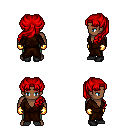
a pixel art fantasy rpg character, male body template, human, dark skin, brown robe, teal pants, red princess hairstyle, gold gloves, black shoes, four views (front, back, left, right), 2x2 character sprite sheet, small pixel art, hard edges, no anti-aliasing